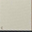
Piece: xx